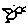
Label: bird